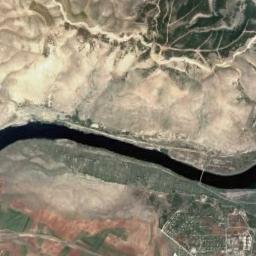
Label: river